The image shows the envelope spectrum of a rolling-element bearing's vibration signal, with the characteristic fault frequencies (BPFO outer race, BPFI inner race, BSF ball, FTF cage) marked as reference lines. Determine the bearing's health state. Answer with exactly one of: normal, inner_race, outer_race, ball.
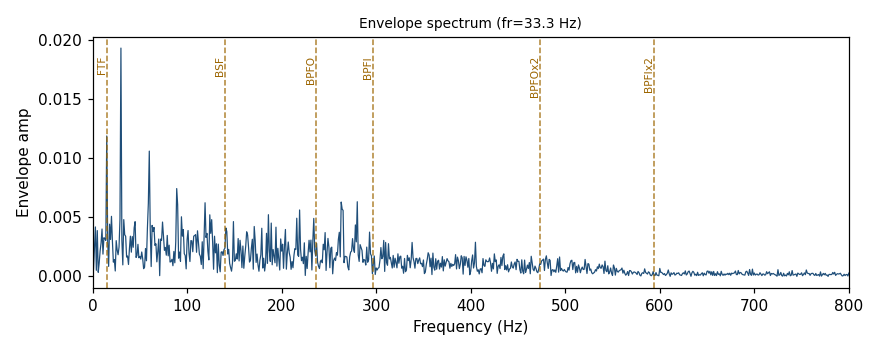
Answer: ball